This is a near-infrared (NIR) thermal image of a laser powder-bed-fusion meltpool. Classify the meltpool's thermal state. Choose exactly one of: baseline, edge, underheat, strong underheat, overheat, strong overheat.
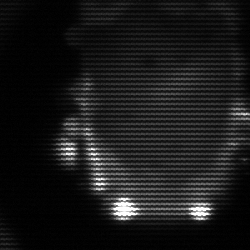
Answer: baseline